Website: bh-photo
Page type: customer-info-address
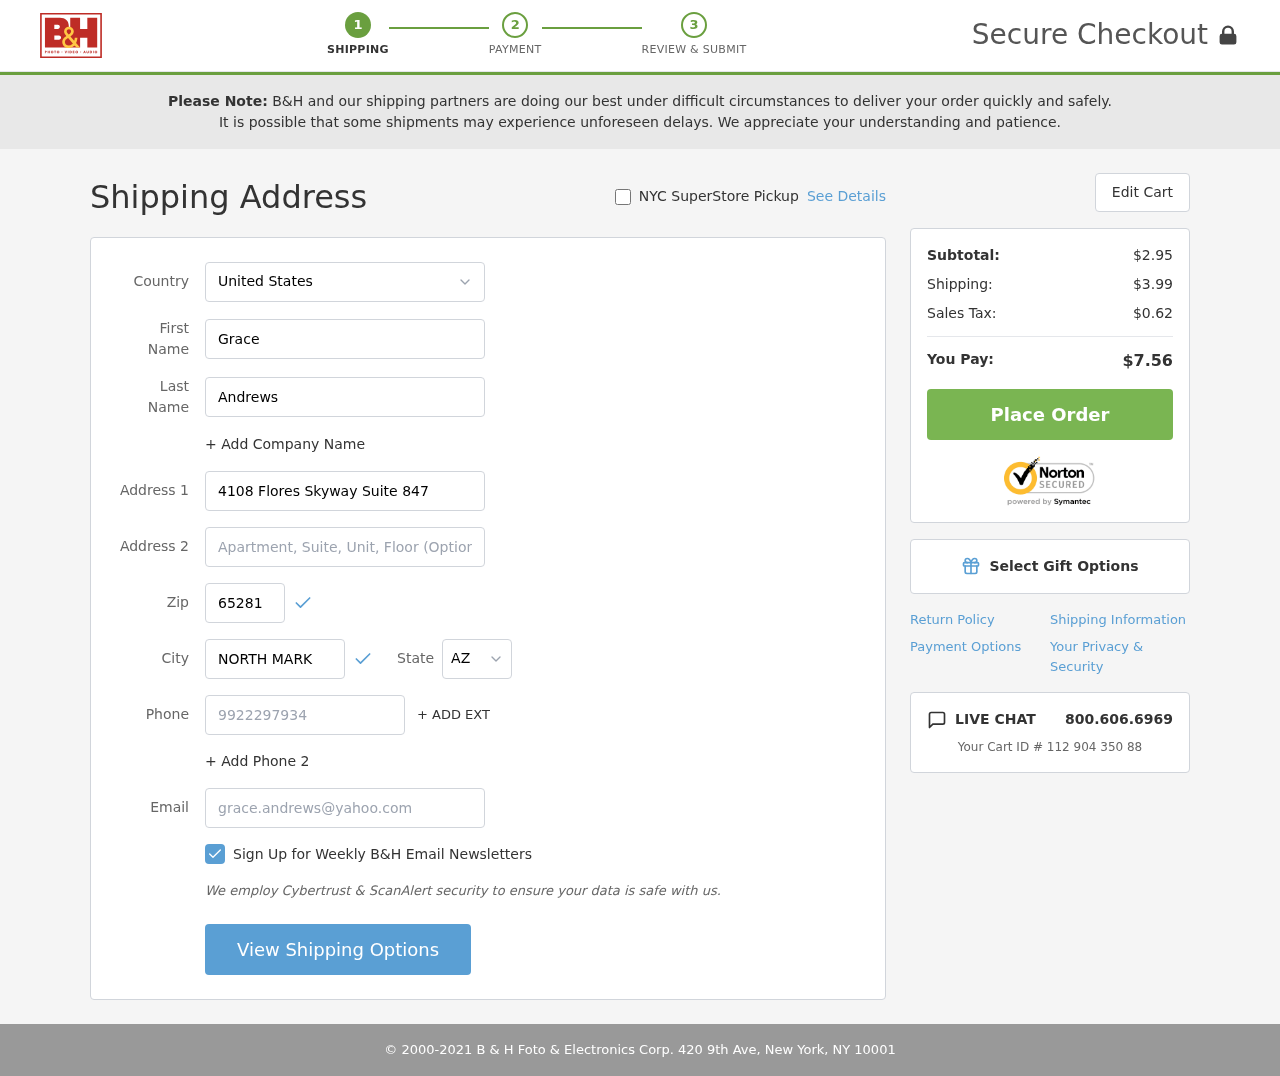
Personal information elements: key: PII_CITY
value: North Mark
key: PII_COUNTRY
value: United States
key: PII_EMAIL
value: grace.andrews@yahoo.com
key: PII_FIRSTNAME
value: Grace
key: PII_LASTNAME
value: Andrews
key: PII_PHONE
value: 9922297934
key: PII_POSTCODE
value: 65281
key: PII_STATE_ABBR
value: AZ
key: PII_STREET
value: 4108 Flores Skyway Suite 847
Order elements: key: ORDER_SUBTOTAL
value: $2.95
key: ORDER_SHIPPING_COST
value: $3.99
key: ORDER_TAX
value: $0.62
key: ORDER_TOTAL
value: $7.56
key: ORDER_ID
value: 112 904 350 88